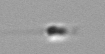
Label: flagellate_morphotype3